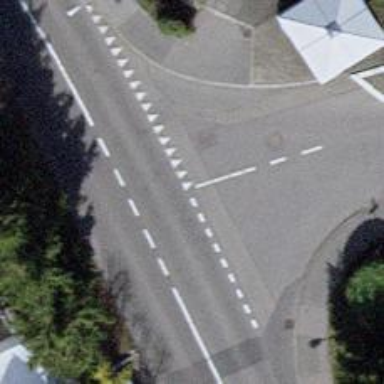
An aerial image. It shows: Road with "give way" sign.